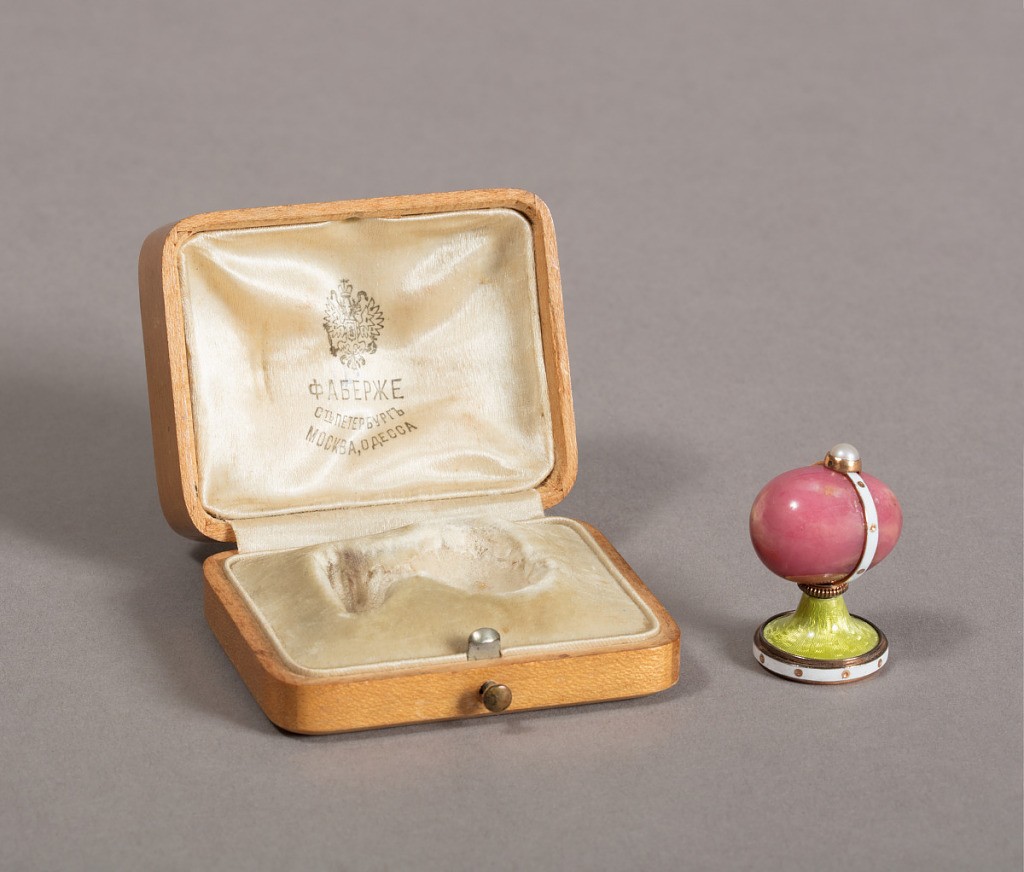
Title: Seal with Egg-Shaped Handle
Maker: House of Fabergé, 1842 - 1918
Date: late 19th century
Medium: rhodonite, gold, white enamel, green enamel, pearl
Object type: seal
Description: Composed of a melon-shaped rhodonite held by a white enamel strap and set with a pearl on top. Mounted on a round base with a green enamel top, white enamel belt and gold base engraved with an order.